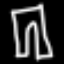
Label: pants